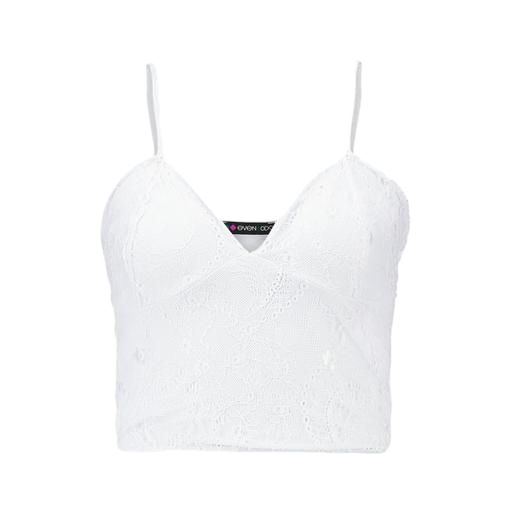
white lace crop top, white lace tank top, sexy bralette top, white background